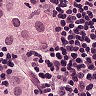
Metastatic tissue present: no